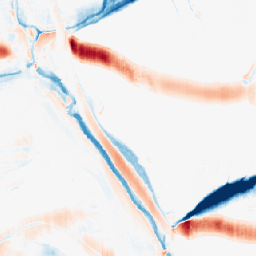
Category: morphological
Decomposition family: morphological_ellipse
Decomposition parameters: operation: average
width: 30
height: 5
Upsampling method: nearest
Upsampling parameters: scale: 4
Upsampling scale: 4